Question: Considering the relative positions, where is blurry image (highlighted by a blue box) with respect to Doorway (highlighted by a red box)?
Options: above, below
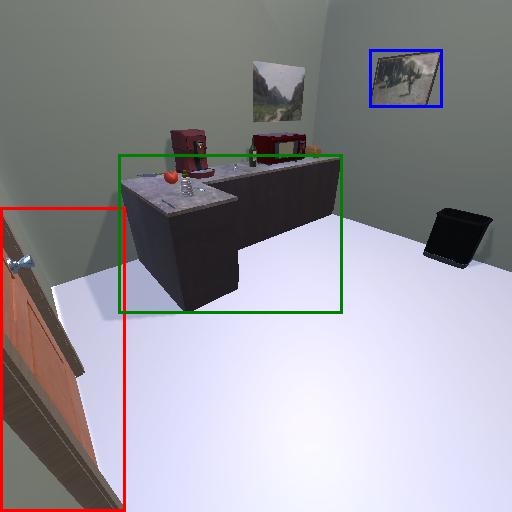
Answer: above